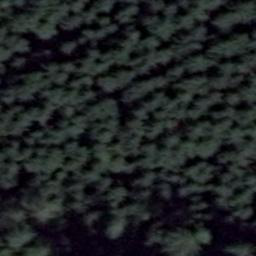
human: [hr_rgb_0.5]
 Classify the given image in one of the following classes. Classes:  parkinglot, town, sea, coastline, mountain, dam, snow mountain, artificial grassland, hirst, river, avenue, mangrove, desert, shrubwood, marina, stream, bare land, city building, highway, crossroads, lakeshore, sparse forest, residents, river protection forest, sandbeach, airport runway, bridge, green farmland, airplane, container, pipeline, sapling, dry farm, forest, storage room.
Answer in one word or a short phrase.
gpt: forest